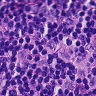
Metastatic tissue present: no